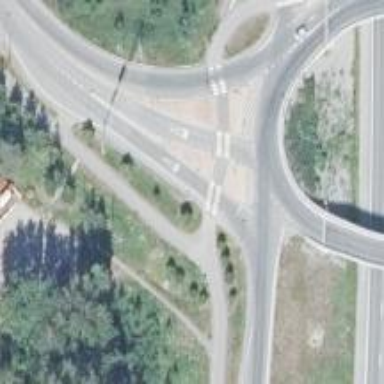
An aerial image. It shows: Tertiary_link road with asphalt surface.